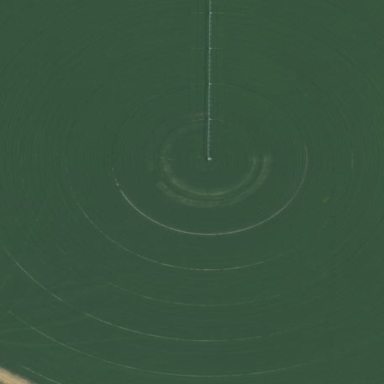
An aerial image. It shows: Farmland with pivot irrigation system.